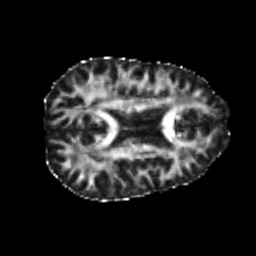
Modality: FA
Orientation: axial
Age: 23
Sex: male
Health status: healthy
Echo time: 0.074 s